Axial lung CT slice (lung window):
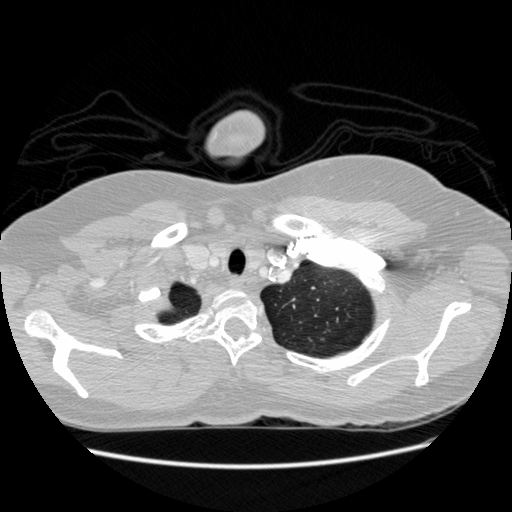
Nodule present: no